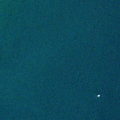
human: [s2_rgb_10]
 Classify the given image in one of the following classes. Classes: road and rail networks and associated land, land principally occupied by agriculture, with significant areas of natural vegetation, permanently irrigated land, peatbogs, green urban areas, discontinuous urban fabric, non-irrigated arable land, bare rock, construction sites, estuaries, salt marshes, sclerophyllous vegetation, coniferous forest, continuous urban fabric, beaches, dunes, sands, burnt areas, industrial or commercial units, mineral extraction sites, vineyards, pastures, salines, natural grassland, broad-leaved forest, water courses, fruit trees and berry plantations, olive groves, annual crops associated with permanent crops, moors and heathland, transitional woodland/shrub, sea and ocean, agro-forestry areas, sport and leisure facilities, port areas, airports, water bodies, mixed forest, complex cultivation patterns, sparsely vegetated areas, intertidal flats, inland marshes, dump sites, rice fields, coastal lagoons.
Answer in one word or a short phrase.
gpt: sea and ocean